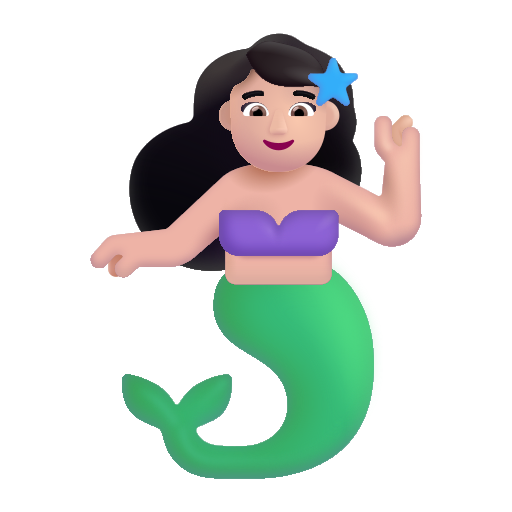
woman merpeople color light